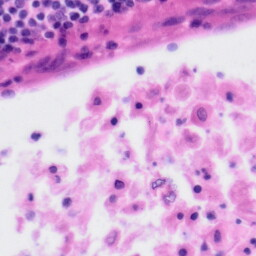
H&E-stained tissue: Tonsil